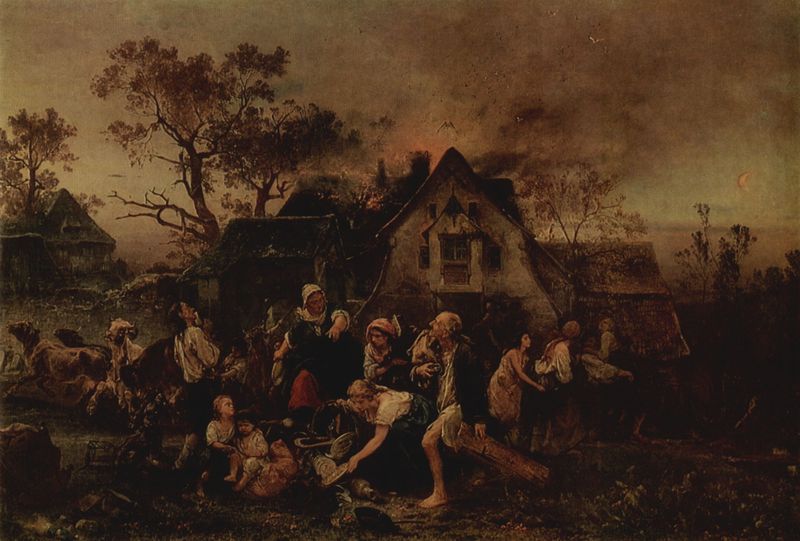
Titel: Feuer im Dorf
Künstler: Ludwig Knaus
Standort: Sankt Petersburg
Institution: Eremitage
Schlagwörter: baum, blau, dunkel, feuer, gemälde, gruppe, himmel, laub, mann, nackt, weiß, wolken, bäume, frauen, himmerl, landschaft, menschen, mädchen, sitzen, äste, abend, braun, fenster, frau, glas, grau, männer, nacht, szene, dach, haus, rot, tier, tiere, leute, masse, menge, alt, feier, hose, alte, arm, arme, stehen, tod, bild, holland, niederlande, dämmerung, häuser, kühe, vieh, gehen, hütte, qualm, rauch, sonne, land, familie, kind, mutter, vater, front, wald, arbeit, bauern, genre, kamin, kinder, garten, schürze, düster, genremalerei, dorf, giebel, kuh, rind, bauernhof, herbst, hütten, arbeiter, angst, brand, häuschen, essen, kopftuch, bauer, flucht, spiel, barfuss, erker, ärmlich, mond, rinder, flammen, geschirr, halbmond, mondsichel, bürger, volk, kaputt, krüge, elend, leid, schmerz, brauntöne, bauernhaus, breughel, himel, armut, schafe, ochsen, hirten, menschne, dorfbewohner, hausrat, große, lnadschaft, t, macjt, schwürze